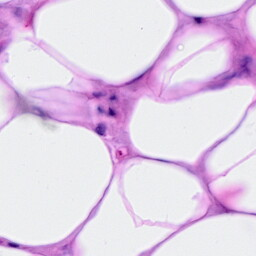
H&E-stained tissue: Breast